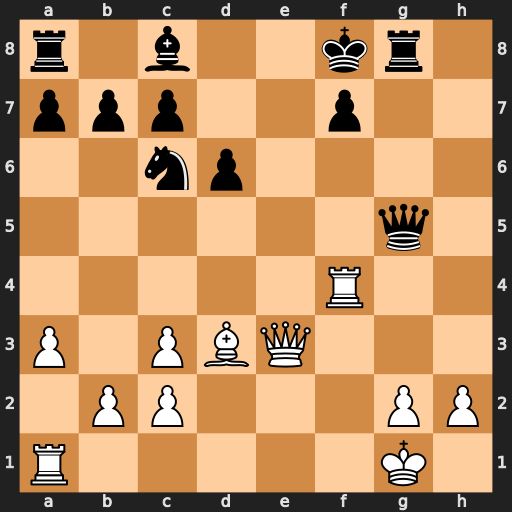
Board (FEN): r1b2kr1/ppp2p2/2np4/6q1/5R2/P1PBQ3/1PP3PP/R5K1
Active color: w
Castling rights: -
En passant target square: -
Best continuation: Rxf7+ Kxf7 Rf1+ Bf5 Rxf5+ Qxf5 Bxf5